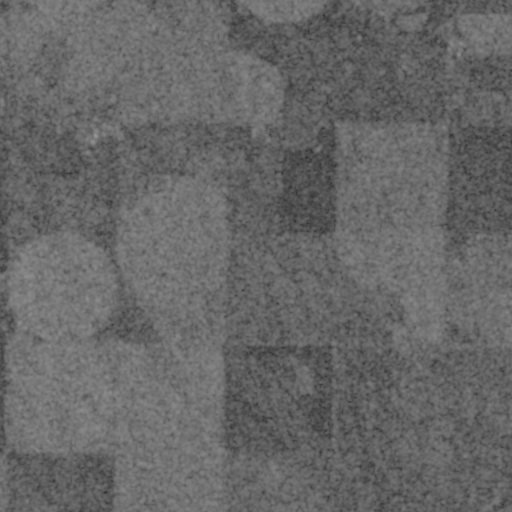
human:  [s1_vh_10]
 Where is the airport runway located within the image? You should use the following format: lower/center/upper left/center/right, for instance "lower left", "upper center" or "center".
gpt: The airport runway is located in the upper left of the image.
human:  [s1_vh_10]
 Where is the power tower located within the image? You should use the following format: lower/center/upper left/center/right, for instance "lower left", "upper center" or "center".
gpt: There is no power tower in the image.

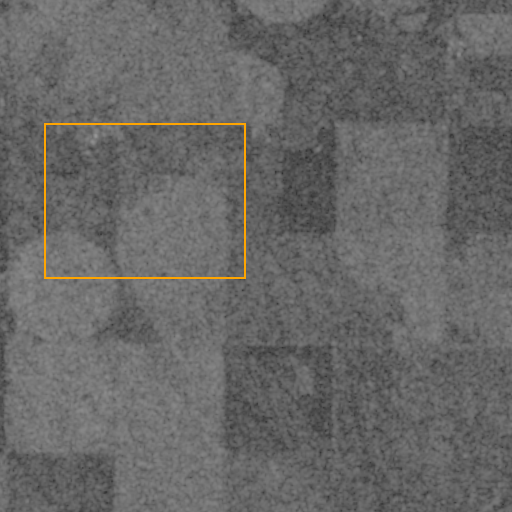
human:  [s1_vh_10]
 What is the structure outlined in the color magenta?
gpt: There is no magenta outline.
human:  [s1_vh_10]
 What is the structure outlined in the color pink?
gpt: There is no structure outlined in pink.